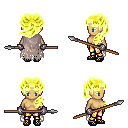
a pixel art fantasy rpg character, female body template, human, tanned skin, gray tattered cape, gold greaves, gold princess hairstyle, metal gloves, ghillies, spear, four views (front, back, left, right), 2x2 character sprite sheet, small pixel art, hard edges, no anti-aliasing